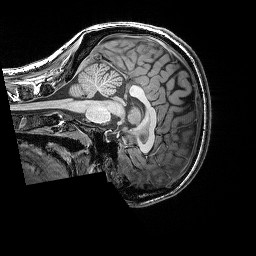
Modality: T1w
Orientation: sagittal
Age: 24
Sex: female
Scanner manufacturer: siemens
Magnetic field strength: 3 T
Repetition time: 2.25 s
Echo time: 0.00418 s